Question: I need to show every date on x-axis. Using following code. also there is multiple values for single date.
Right now I am getting random date is displaying on x axis. but i need to show every date on x-axis.
'''
[NSString *htmlString = \[NSString stringWithFormat:@"<html> <head> <script type="text/javascript" src="https://www.google.com/jsapi"></script> <script type="text/javascript"> google.load("visualization", "1", {packages:\["corechart"\], 'language': 'en'}); google.setOnLoadCallback(drawChart); function drawChart() { var dataTable = new google.visualization.DataTable(); dataTable.addColumn('datetime', 'Voltage (V)'); dataTable.addColumn('number', 'Current (mA.)'); dataTable.addRows(\[ \[new Date(2008, 1, 1), 10\], \[new Date(2008, 1, 2), 6\], \[new Date(2008, 1, 2), 15\], \[new Date(2008, 1, 2), 10\], \[new Date(2008, 1, 2), 19\], \[new Date(2008, 1, 3), 12\], \[new Date(2008, 1, 4), 22\], \[new Date(2008, 1, 4), 15\], \[new Date(2008, 1, 5), 25\], \[new Date(2008, 1, 6), 26\], \[new Date(2008, 1, 7), 27\], \[new Date(2008, 1, 10), 10\], \[new Date(2008, 1, 10), 19\], \[new Date(2008, 1, 11), 12\], \[new Date(2008, 1, 12), 22\], \[new Date(2008, 1, 13), 15\], \[new Date(2008, 1, 14), 25\], \[new Date(2008, 1, 14), 26\], \[new Date(2008, 1, 15), 27\], \[new Date(2008, 1, 16), 10\], \[new Date(2008, 1, 17), 6\], \[new Date(2008, 1, 18), 15\], \[new Date(2008, 1, 19), 10\], \[new Date(2008, 1, 19), 19\], \[new Date(2008, 1, 19), 12\], \[new Date(2008, 1, 19), 22\], \[new Date(2008, 1, 20), 15\], \[new Date(2008, 1, 20), 25\], \[new Date(2008, 1, 21), 26\], \[new Date(2008, 1, 22), 27\], \[new Date(2008, 1, 23), 10\], \[new Date(2008, 1, 24), 6\], \[new Date(2008, 1, 24), 15\], \[new Date(2008, 1, 24), 10\], \[new Date(2008, 1, 25), 19\], \[new Date(2008, 1, 25), 12\], \[new Date(2008, 1, 25), 22\], \[new Date(2008, 1, 25), 15\], \[new Date(2008, 1, 26), 25\], \[new Date(2008, 1, 27), 26\], \[new Date(2008, 1, 27), 27\], \[new Date(2008, 1, 28), 10\], \[new Date(2008, 1, 28), 6\], \[new Date(2008, 1, 28), 15\], \[new Date(2008, 1, 29), 10\], \[new Date(2008, 1, 29), 19\], \[new Date(2008, 1, 30), 12\], \[new Date(2008, 1, 30), 22\], \[new Date(2008, 1, 30), 15\], \[new Date(2008, 1, 30), 25\], \[new Date(2008, 1, 31), 26\], \[new Date(2008, 1, 31), 27\] \]); var options = { width: 400, height: 240, legend: { position: 'bottom', alignment:'start'}, interpolateNulls:true, backgroundColor:'transparent', legend: {position: 'none'}, titleTextStyle:{color: 'black', fontName: 'verdana', fontSize: 8}, hAxis:{format: 'dd-MM', textStyle: {color: '#343434',fontName: 'verdana',fontSize:6},slantedText:'true',slantedTextAngle:1, showTextEvery:1, baselineColor:'transparent',gridlineColor: 'transparent', viewWindowMode:'explicit', viewWindow:{ min: new Date(2008,1,1), max: new Date(2008,1,31) } }, vAxis: {textStyle: {color: '#343434',fontName: 'verdana',fontSize:6},baselineColor:'transparent',gridlineColor: 'transparent',viewWindowMode:'explicit', viewWindow:{ min: 0 }}, pointSize:10, fontSize: 6, lineWidth:3.0, tooltip:{textStyle:{color: '#343434', fontName:'verdana',fontSize: 10}, isHtml:'true'}, series: { 0:{color: '#d57829', visibleInLegend: true, lineWidth: 1, pointSize: 4}, 1:{color: '#047d94',lineWidth: 0,visibleInLegend: true,pointSize:4}, 2:{color: '#d57829', visibleInLegend: true, lineWidth: 0, pointSize: 6}, 3:{color: '#047d94',lineWidth: 0,visibleInLegend: true,pointSize:6}, 4:{color: '#FFFFFF',visibleInLegend: true, pointSize:0} } }; var chart = new google.visualization.LineChart(document.getElementById('chart_div')); chart.draw(dataTable, options); } </script> </head><body style="-webkit-tap-highlight-color: rgba(0,0,0,0);"> <div id="chart_div" style="width: 2000px; height: 500px;"></div> </body> </html>"\];
[graphWebView loadHTMLString:htmlString baseURL:nil\];
'''

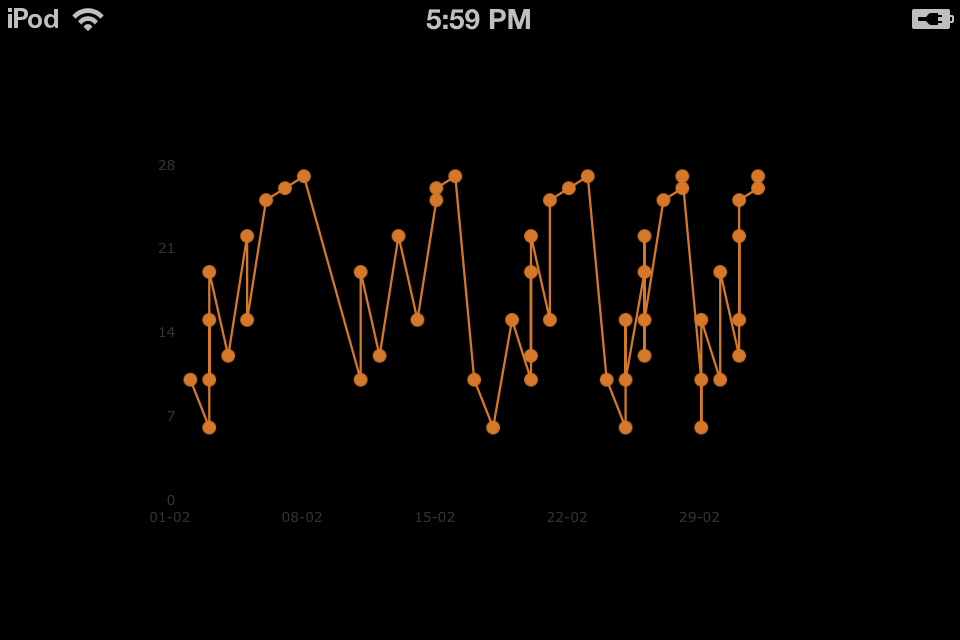
Answer: If you need every date specified on the axis, you need to use the 'hAxis.ticks' option. 'ticks' takes an array of values to label on the axis, and can either be a value:
'''
hAxis: {
ticks: [1, 2, 3, 4]
}
'''
or an object specifying the value and label to use:
'''
hAxis: {
ticks: [{v: 1, f: '1'}, {v: 2, f: 'apple'}, {v: 3, f: '$3'}, {v: 4, f: 'New York'}]
}
'''
In your case, since you want to display all dates from your data, you will probably want to build the 'ticks' array based on the DataTable contents:
'''
hAxis: {
ticks: dataTable.getDistinctValues(0)
}
'''